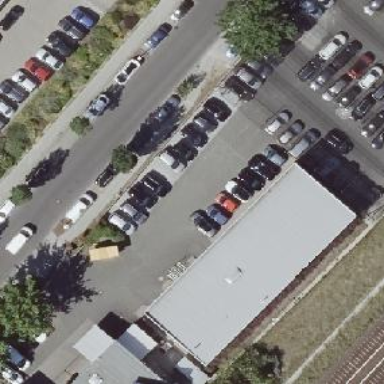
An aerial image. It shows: Retail building.